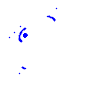
Particle: pion